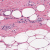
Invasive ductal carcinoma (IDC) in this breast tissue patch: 0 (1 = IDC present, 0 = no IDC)